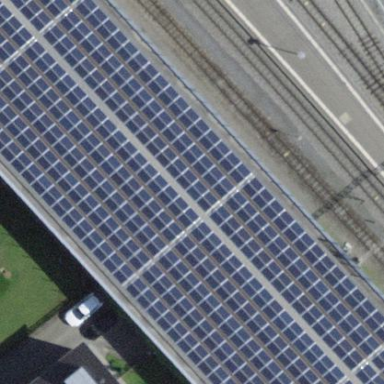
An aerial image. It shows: Solar power generator with photovoltaic panels.